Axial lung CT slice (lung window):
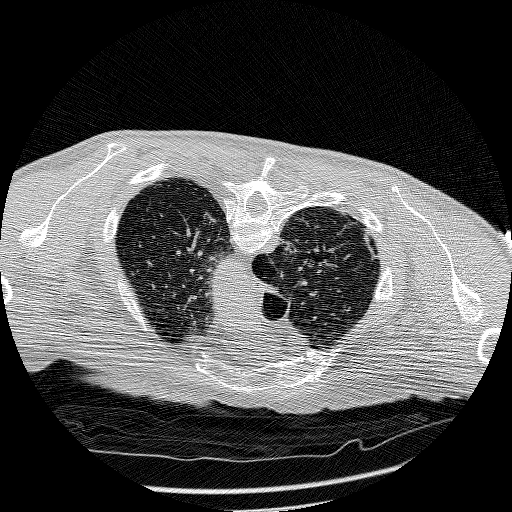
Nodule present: no